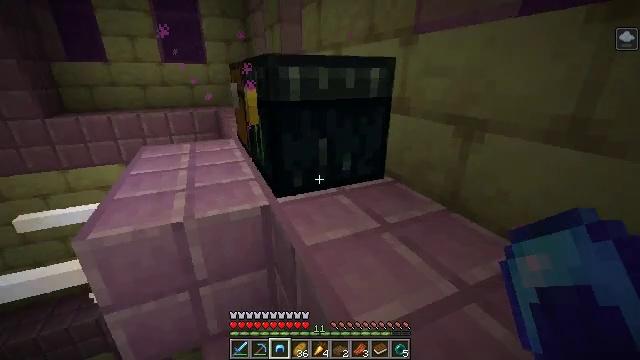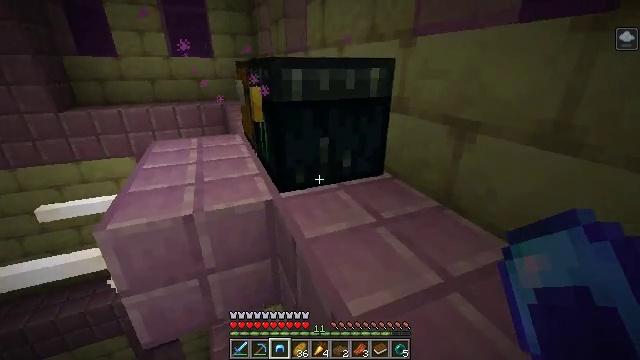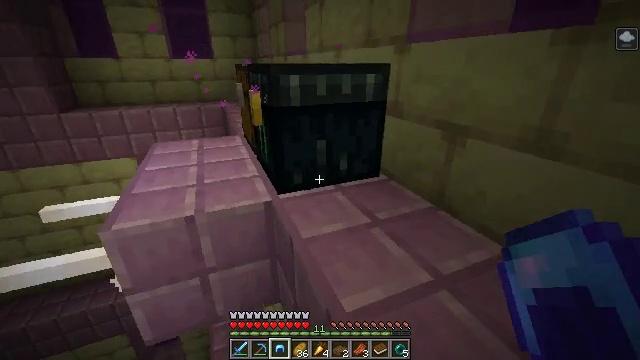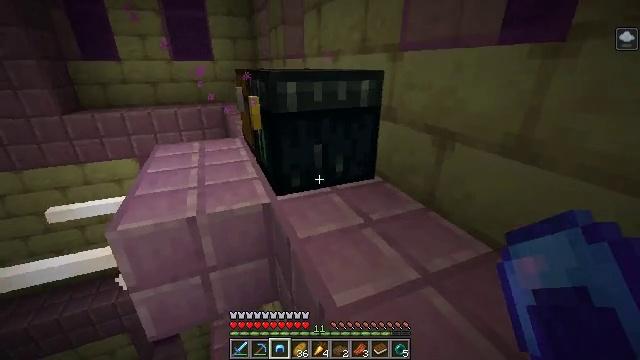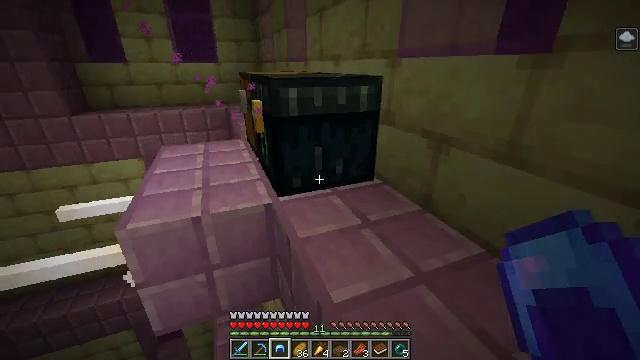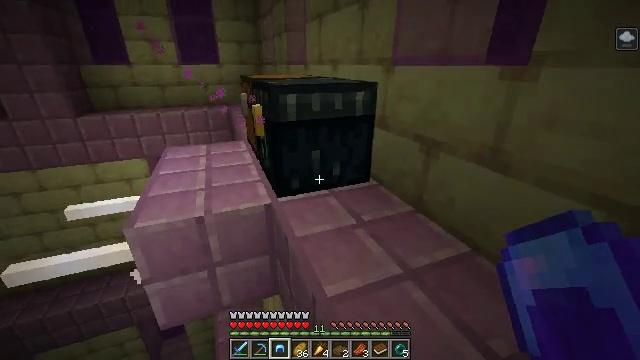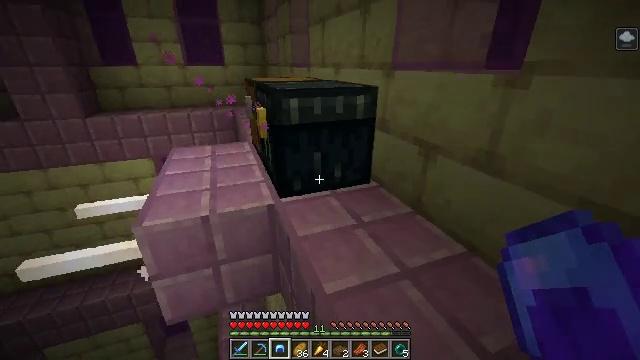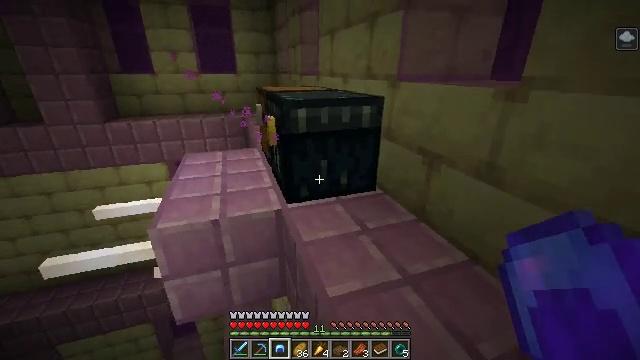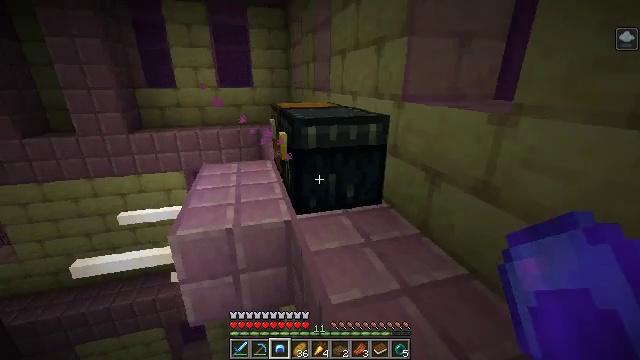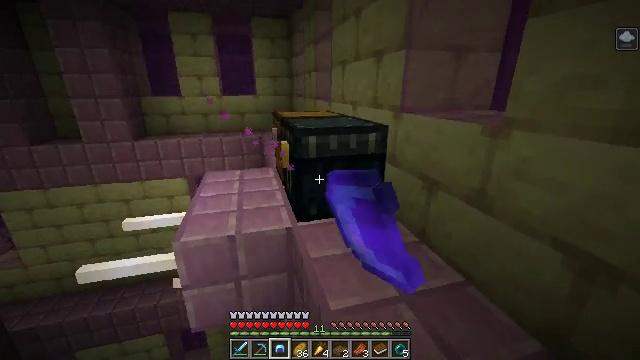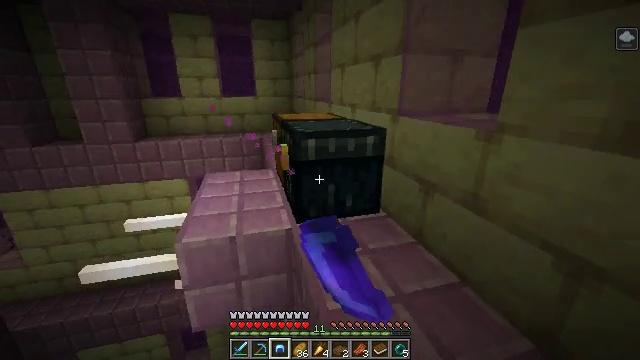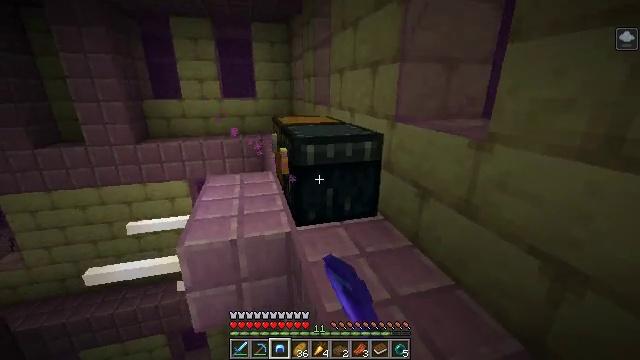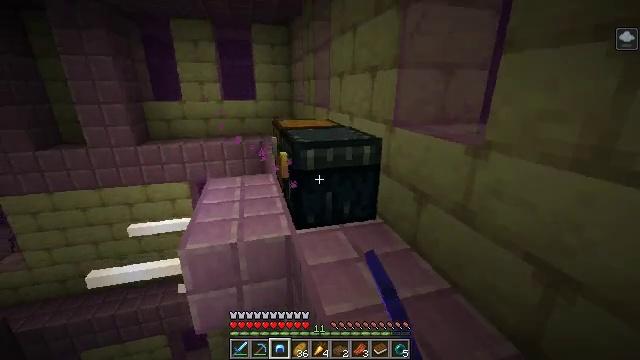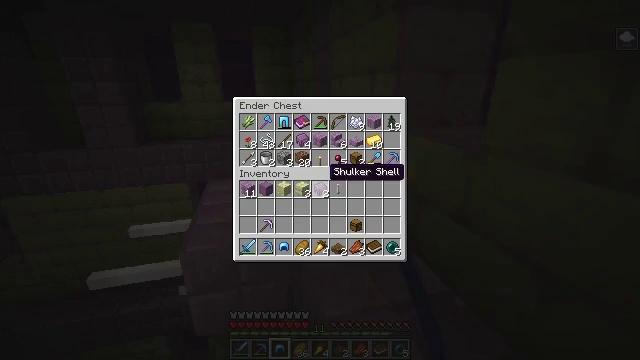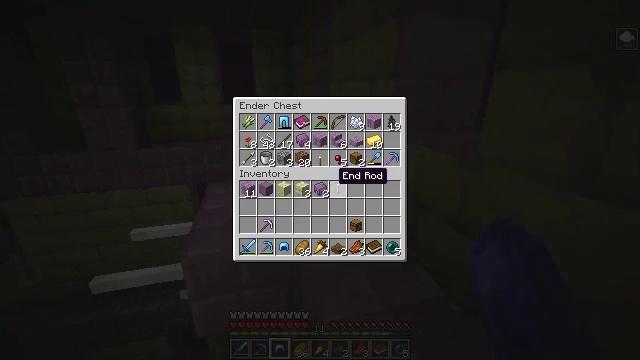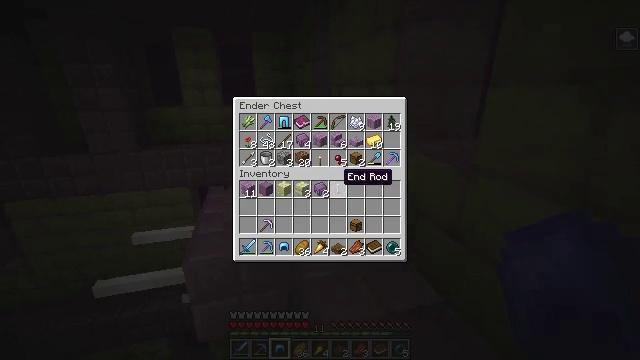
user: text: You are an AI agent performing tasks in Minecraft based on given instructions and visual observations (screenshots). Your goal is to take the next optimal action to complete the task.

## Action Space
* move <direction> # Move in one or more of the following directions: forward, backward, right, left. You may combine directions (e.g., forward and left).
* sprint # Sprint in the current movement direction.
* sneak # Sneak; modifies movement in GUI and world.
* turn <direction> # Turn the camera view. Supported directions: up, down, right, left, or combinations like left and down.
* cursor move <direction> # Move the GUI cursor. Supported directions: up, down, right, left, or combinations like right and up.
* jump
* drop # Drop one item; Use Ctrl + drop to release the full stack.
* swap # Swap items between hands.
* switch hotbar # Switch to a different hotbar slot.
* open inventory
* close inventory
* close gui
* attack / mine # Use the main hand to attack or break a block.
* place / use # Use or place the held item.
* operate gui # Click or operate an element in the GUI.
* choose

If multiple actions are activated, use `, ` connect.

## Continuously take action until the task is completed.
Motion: motion action
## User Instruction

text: Left click on the ender chest to mine.
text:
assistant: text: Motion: move right, turn left and down, jump
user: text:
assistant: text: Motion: move right, jump
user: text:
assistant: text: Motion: move right, jump
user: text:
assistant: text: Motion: move right, jump
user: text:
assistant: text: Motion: move right
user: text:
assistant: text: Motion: move right
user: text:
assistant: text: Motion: move right, turn left and up
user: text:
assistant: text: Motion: move right, turn left and up, use / place
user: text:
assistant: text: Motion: move forward and move right, turn up, use / place
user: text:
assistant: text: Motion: move forward and move right, use / place
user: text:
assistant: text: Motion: move forward and move right
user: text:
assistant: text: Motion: move forward and move right
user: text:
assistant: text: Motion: move forward and move right, open gui
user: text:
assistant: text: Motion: move forward and move right, cursor move right
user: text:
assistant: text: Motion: move forward and move right
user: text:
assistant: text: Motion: move forward
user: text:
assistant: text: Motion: no_op
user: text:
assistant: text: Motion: no_op
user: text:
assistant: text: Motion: no_op
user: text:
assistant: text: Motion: no_op
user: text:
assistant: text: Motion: cursor move left and down
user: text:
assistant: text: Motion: sneak
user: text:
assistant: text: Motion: sneak
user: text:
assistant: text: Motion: sneak
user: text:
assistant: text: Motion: sneak, cursor move up
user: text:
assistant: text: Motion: sneak
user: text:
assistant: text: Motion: sneak
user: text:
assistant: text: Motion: sneak, cursor move right and up
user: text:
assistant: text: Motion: sneak
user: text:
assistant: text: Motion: sneak